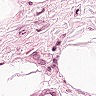
Metastatic tissue present: yes